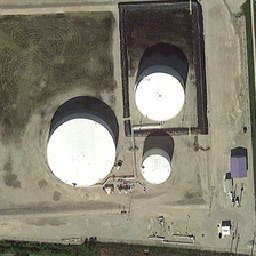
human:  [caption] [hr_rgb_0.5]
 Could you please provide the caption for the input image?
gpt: Three tanks of different sizes were surrounded by bare ground.

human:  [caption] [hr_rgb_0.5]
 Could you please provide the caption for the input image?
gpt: Three reservoirs of different sizes are surrounded by bare soil.

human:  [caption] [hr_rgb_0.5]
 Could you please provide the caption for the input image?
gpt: Three white cylindrical buildings of different sizes.

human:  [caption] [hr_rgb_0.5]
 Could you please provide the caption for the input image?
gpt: there is only a little bit of trees on the barren land .

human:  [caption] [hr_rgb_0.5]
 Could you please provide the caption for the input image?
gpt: Three white cylindrical buildings of different sizes.